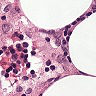
Metastatic tissue present: no